Question: After returning object from the method 'matrix matrix::operator+(const matrix& right)', the whole array seems to be erased! Let's describe this strange problem on the following simplified example:
main.cpp:
'''
#include "matrix.h"
#include <iostream>
#include <fstream>
using namespace std;
int main()
{
matrix a("a.mt");
matrix b("b.mt");
matrix d(a.getRows(),a.getColumns());
d = a+b;
std::cout<<"hooray!";
return 0;
}
'''
matrix.h:
'''
#ifndef H_MATRIX
#define H_MATRIX
#include <string>
struct field
{
int row;
int column;
double value;
};
class matrix
{
private:
int c; //columns
int r; //rows
field** b; //2d array
void allocmem();
public:
matrix(int rows,int columns);
matrix(std::string filename);
~matrix();
void read(std::string fname);
matrix operator+(const matrix& right);
matrix& operator=(const matrix& right); //deep copy
int getColumns() const;
int getRows() const;
};
#endif
'''
matrix.cpp
'''
#include "matrix.h"
#include <string>
#include <fstream>
#include <iostream>
void matrix::allocmem()
{
b = new field*[r];
for(int i=0; i < r; i++)
b[i] = new field[c];
}
matrix::matrix(int rows,int columns)
{
c = columns;
r = rows;
allocmem();
}
matrix::matrix(std::string fName)
{
read(fName);
}
matrix::~matrix()
{
for(int i=0; i<r;i++)
delete [] b[i];
delete b;
}
void matrix::read(std::string fname) //load matrix from file
{
std::ifstream is;
is.open(fname);
is>>r>>c; //get matrix dimensions
allocmem();
//go to the first row
char dull = is.peek();
while(dull != '
'){dull = is.get();}
for(int i=0;i<r;i++)
{
for(int j=0;j<c;j++)
{
is>>b[i][j].value;
b[i][j].row=i+1;
b[i][j].column=j+1;
}
while(dull != '
'){dull = is.get();}
}
is.close();
}
matrix matrix::operator+(const matrix& right)
{
matrix rMatrix(right.getRows(),right.getColumns());
if((r != right.r) || (c != right.c))
{
return NULL;
}
rMatrix.r = r;
rMatrix.c = c;
//matrix addition algorithm
for(int i=0;i<r;i++)
for(int j=0;j<c;j++)
{
rMatrix.b[i][j].value = b[i][j].value+right.b[i][j].value;
rMatrix.b[i][j].row = i+1;
rMatrix.b[i][j].column = j+1;
}
return rMatrix;
}
matrix& matrix::operator=(const matrix& right)
{
if(this == &right)
return *this;
for(int i=0; i<r;i++)
delete [] b[i];
delete b;
r = right.getRows();
c = right.getColumns();
allocmem();
for(int i=0;i<r;i++)
for(int j=0;j<c;j++)
{
b[i][j].value = right.b[i][j].value; //RUN-TIME ERROR!
b[i][j].column = j+1;
b[i][j].row = i+1;
}
return *this;
}
int matrix::getColumns() const
{
return c;
}
int matrix::getRows() const
{
return r;
}
'''
a.mt:
'''
4 4
10.5 20.7 30.5 40.1
0 0 15.4 9.8
4 2 -8.3 4.2
9.3 2.7 1.2 8.9
'''
b.mt:
'''
4 4
-2.5 0.7 30.5 -54.1
0 1 0 9.8
4 7 8.3 4.2
7.3 2.7 -1.2 3.9
'''
This program should load two matrices from file, and then calculate their sum. In practice, it crashes inside the deep copy method(operator '=') throwing such error:.
I'd like to ask you where the bug is and how to fix it.
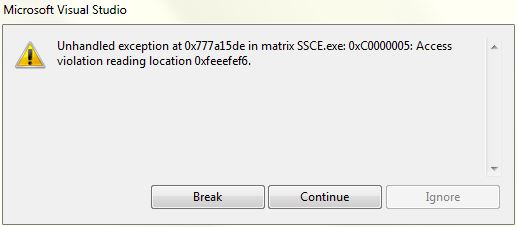
Answer: Try adding a copy constructor as well.
When you return the matrix from the operator+ it uses the copy constructor to initialize the result. The default will copy member by member the calls (including the pointers to the data).
Then you release the memory because the rMatrix is destroyed when you leave operator+ but you try to access it for the operator = in the context above.